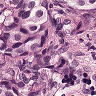
Metastatic tissue present: yes